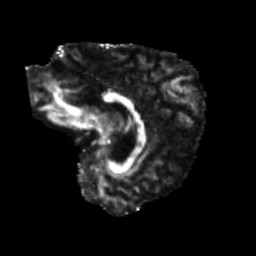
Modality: FA
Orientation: sagittal
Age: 62
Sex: female
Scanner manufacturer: siemens
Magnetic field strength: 3 T
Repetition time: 5.25 s
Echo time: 0.08 s